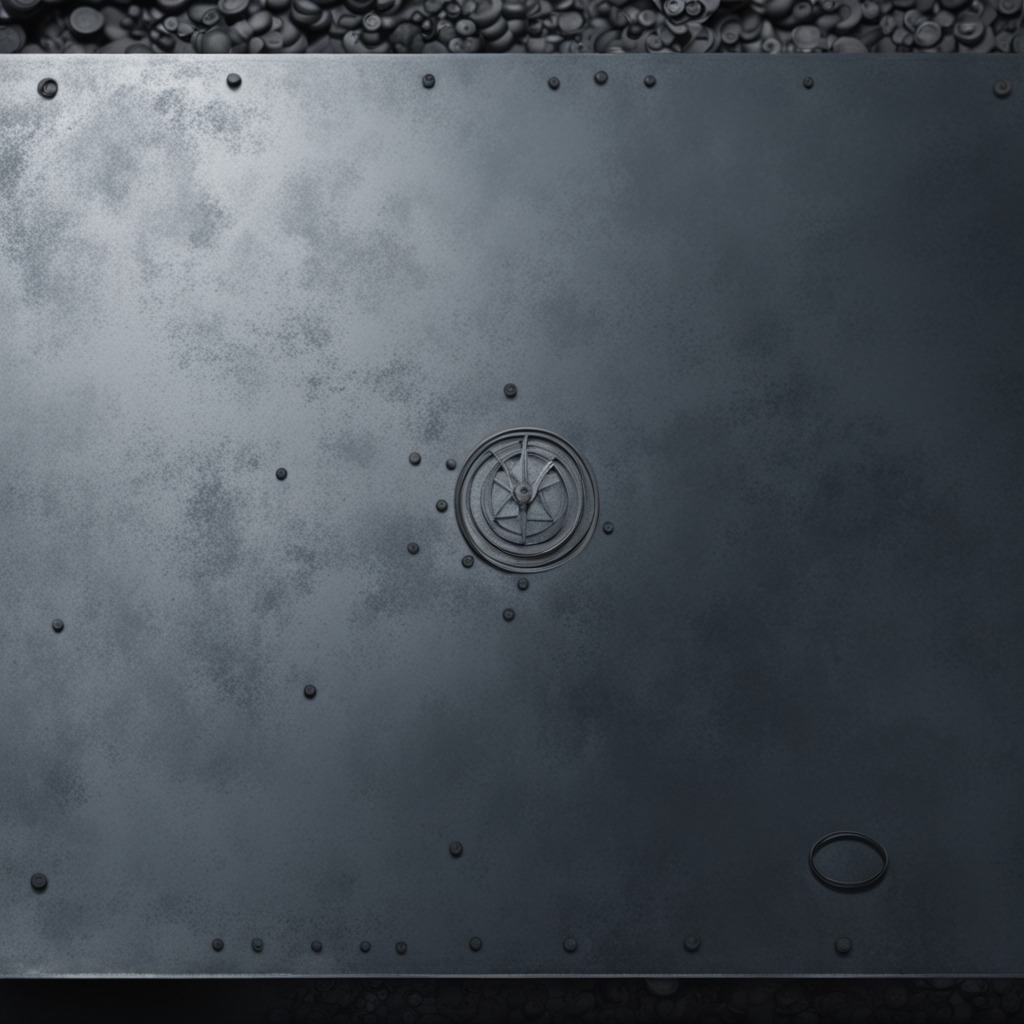
A rubber O-ring is lying on a cold steel table in a mining workshop.